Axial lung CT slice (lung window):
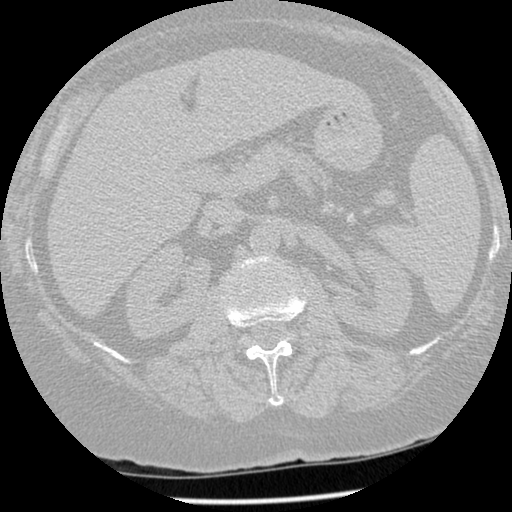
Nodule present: no